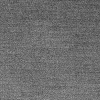
Atmospheric dust classification: dusty